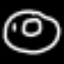
Label: donut